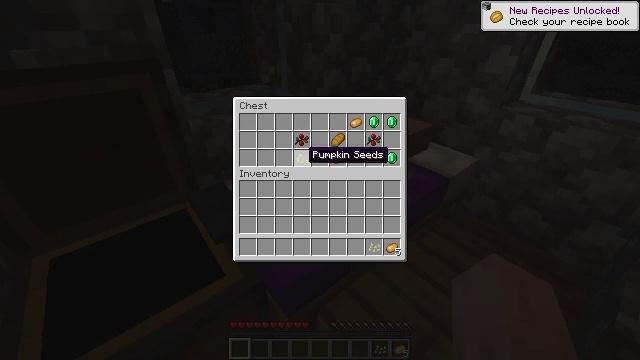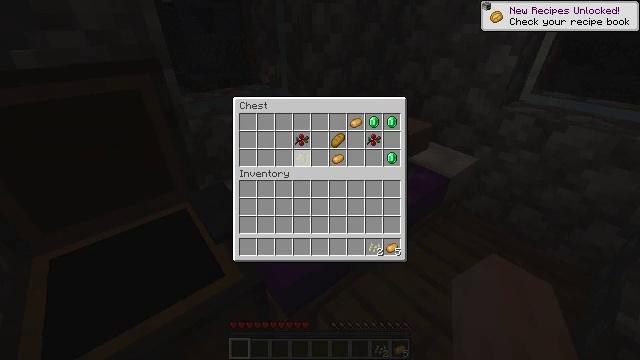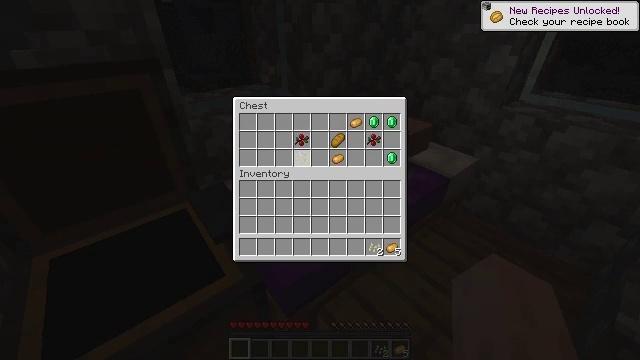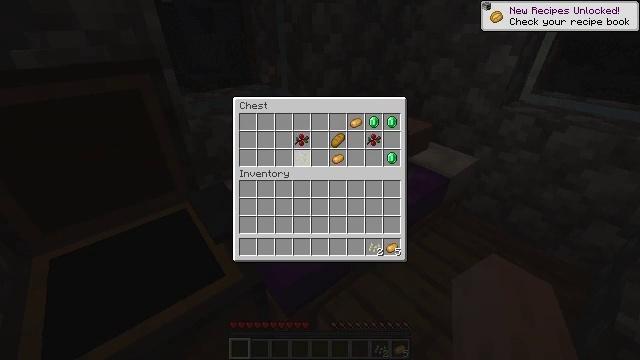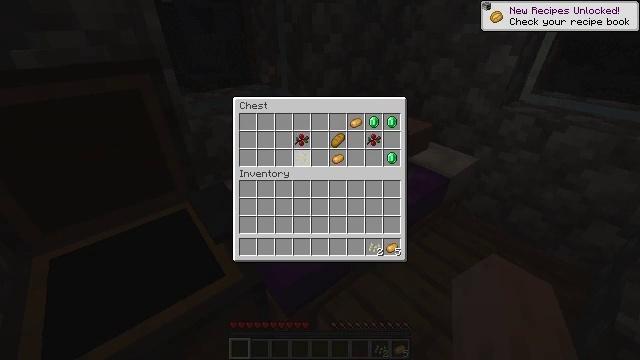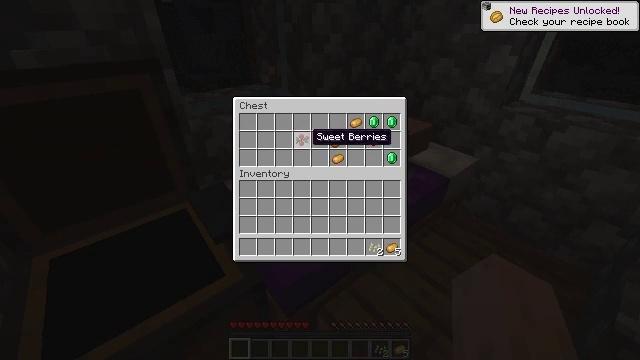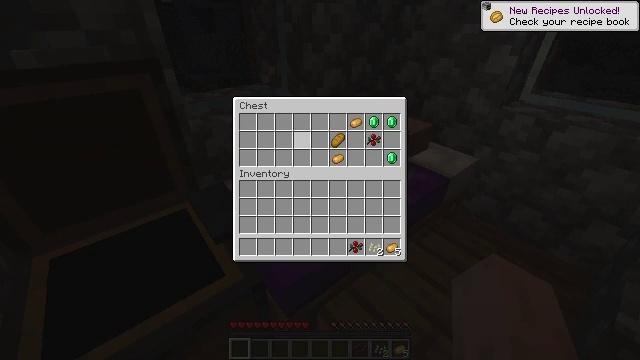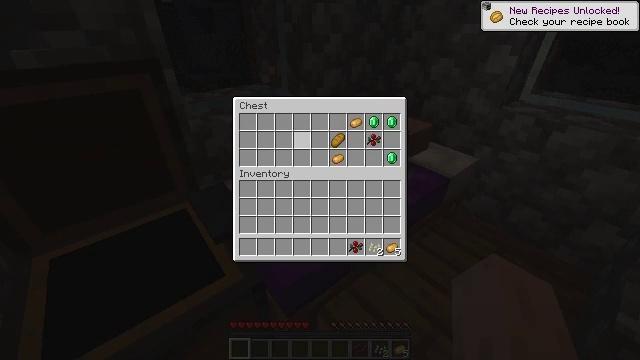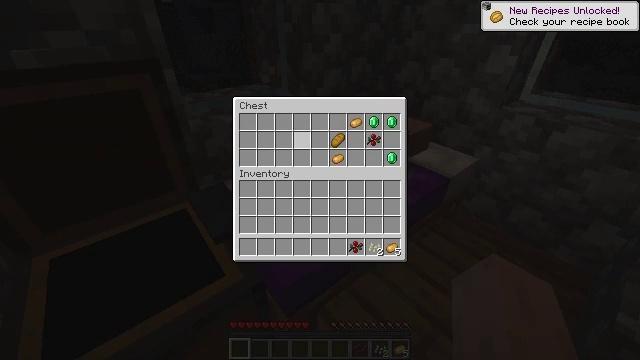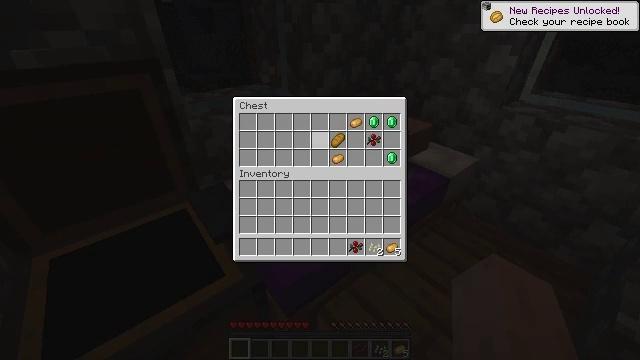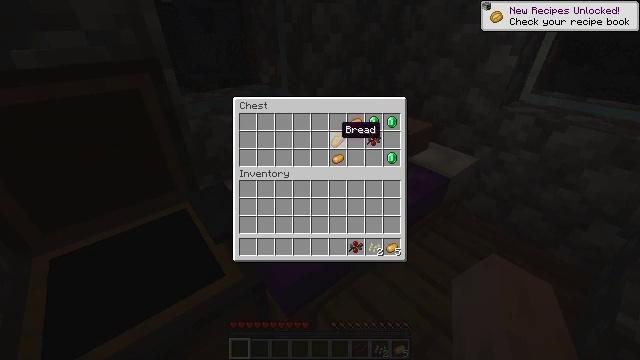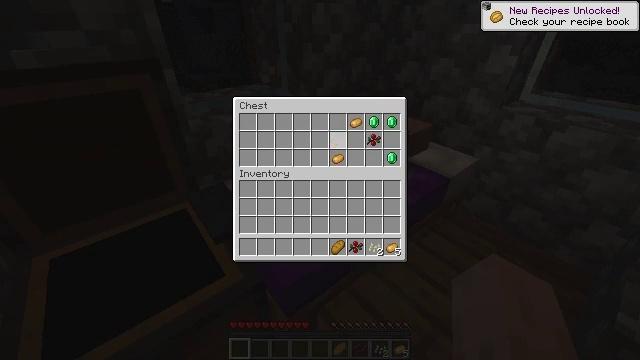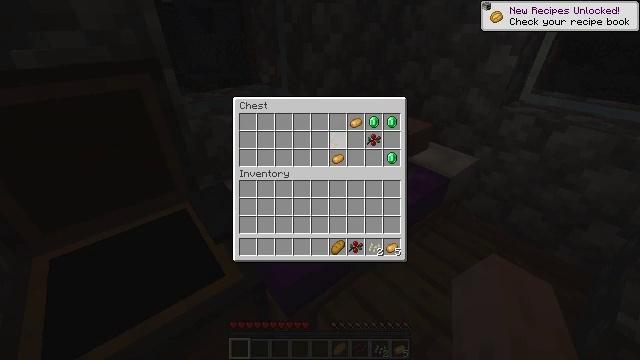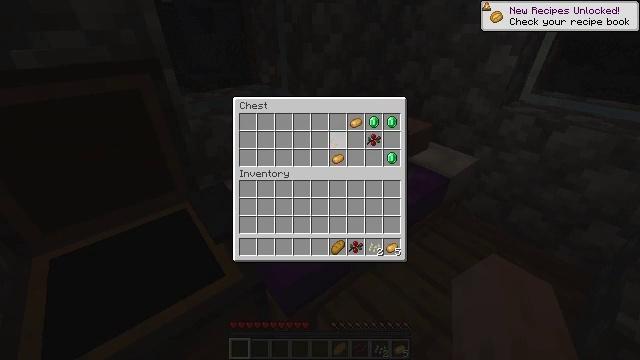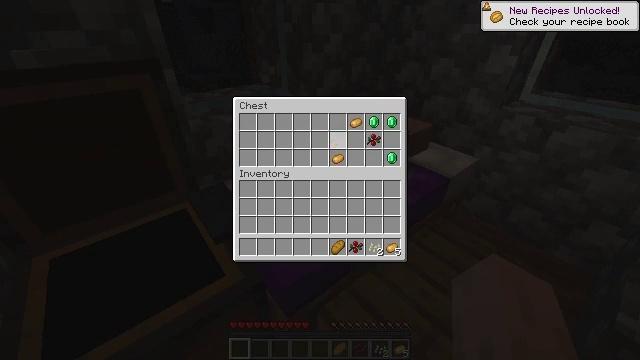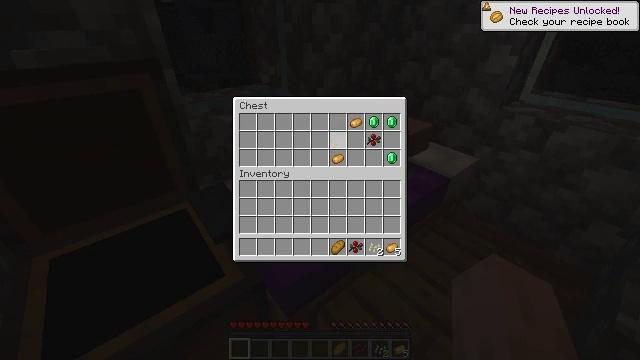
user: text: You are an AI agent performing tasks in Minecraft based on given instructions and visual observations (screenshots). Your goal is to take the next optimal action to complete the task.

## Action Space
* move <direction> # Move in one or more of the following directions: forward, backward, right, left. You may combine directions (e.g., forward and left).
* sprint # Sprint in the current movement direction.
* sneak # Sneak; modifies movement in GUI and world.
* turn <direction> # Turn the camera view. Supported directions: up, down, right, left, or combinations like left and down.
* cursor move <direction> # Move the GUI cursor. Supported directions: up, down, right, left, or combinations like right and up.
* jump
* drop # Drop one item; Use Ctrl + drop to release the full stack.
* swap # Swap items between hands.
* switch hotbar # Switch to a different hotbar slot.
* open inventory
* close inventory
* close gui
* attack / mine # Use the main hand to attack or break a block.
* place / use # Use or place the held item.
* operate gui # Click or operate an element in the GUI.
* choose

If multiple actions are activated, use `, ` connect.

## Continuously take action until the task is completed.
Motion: motion action
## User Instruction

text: Recycle the jack o'lantern for reuse.
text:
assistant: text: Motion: sneak, choose
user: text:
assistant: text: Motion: sneak, choose
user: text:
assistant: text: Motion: sneak, choose
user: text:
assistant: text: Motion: sneak, cursor move up
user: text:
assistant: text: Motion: sneak, cursor move up
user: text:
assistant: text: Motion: sneak, choose
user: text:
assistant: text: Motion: sneak, choose
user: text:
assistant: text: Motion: sneak, choose
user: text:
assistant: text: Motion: sneak, cursor move right
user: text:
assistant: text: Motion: sneak, cursor move right
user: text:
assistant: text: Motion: sneak, choose
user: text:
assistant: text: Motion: sneak, choose
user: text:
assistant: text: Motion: sneak
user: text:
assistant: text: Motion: sneak
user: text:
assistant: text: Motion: sneak, choose
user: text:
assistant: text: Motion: sneak, choose
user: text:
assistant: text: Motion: sneak
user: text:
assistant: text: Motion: sneak
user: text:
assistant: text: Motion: sneak
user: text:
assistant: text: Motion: sneak, choose
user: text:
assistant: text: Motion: sneak, choose
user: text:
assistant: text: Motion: sneak, choose
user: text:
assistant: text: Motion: sneak, cursor move up
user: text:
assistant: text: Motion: sneak, cursor move up
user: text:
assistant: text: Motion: sneak, choose
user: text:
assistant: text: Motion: sneak, choose
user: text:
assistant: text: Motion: sneak, choose
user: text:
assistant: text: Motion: sneak, cursor move right and down
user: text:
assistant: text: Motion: sneak, cursor move down
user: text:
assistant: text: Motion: sneak, choose